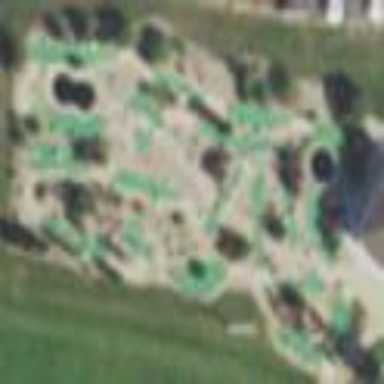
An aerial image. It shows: Miniature golf course.